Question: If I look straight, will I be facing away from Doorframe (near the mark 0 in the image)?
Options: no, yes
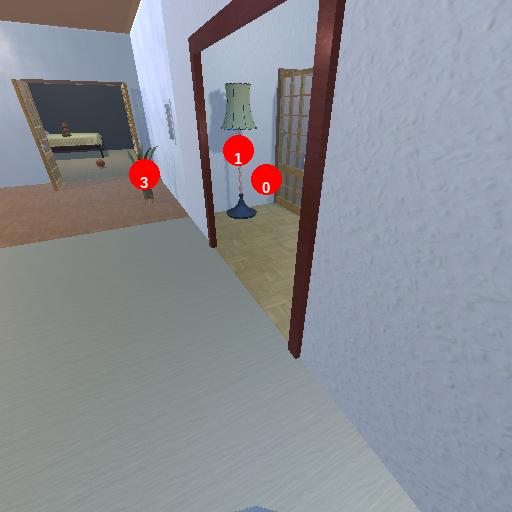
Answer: no